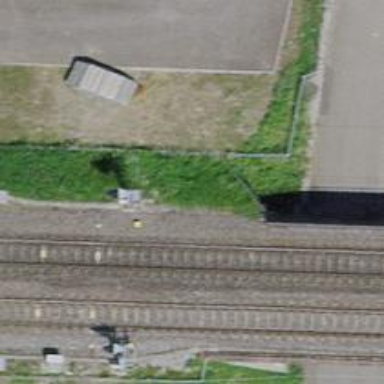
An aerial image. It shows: Railway signal.